Question: I've written my custom location listener which checks the user's location in every 10 minutes and updates a marker on the map which denotes the user's location. The problem is that the marker is clickable i.e. it shows a button to get directions to the marker. I want to disable that, how can I do that?
Here's the function which creates/updates the marker
'''
public void updateUserMarker() {
Double temp_latitude = ((MainActivity)mContext).mLatitude;
Double temp_longitude = ((MainActivity)mContext).mLongitude;
if(mMap!=null) {
if (user_marker == null) {
MarkerOptions markerOptions = new MarkerOptions().position(new LatLng(temp_latitude, temp_longitude));
markerOptions.icon(BitmapDescriptorFactory.fromResource(R.drawable.my_marker_icon));
user_marker = mMap.addMarker(markerOptions);
} else {
user_marker.setPosition(new LatLng(temp_latitude, temp_longitude));
}
}
}
'''

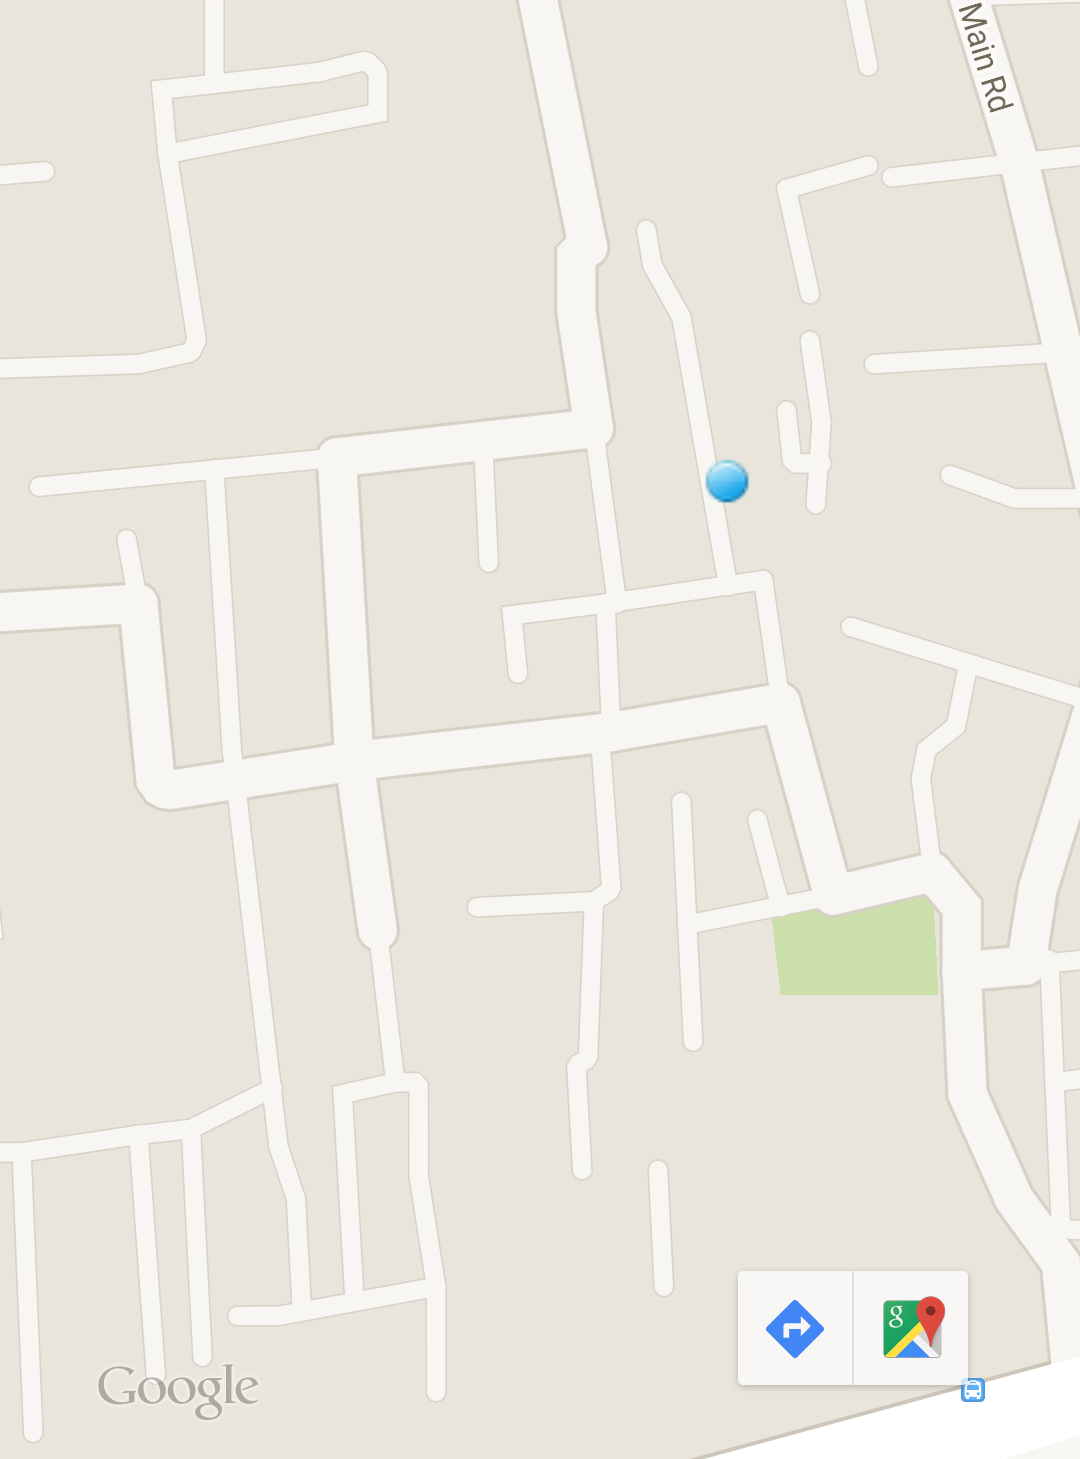
Answer: Try this code.
'''
mMap.setOnMarkerClickListener(new GoogleMap.OnMarkerClickListener() {
@Override
public boolean onMarkerClick(Marker marker) {
return true;
}
});
'''
Returning true will also prevent info window from being opened.
For using this with a 'ClusterManager':
'''
mMap.setOnMarkerClickListener(new GoogleMap.OnMarkerClickListener() {
@Override
public boolean onMarkerClick(Marker marker) {
if (marker == user_marker) {
return true;
}
return clusterManager.onMarkerClick(marker);
}
});
'''